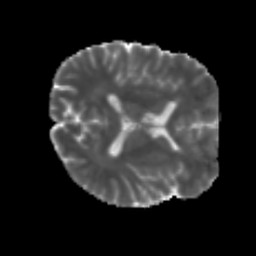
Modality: MD
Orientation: axial
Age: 48
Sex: male
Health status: healthy
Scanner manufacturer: siemens
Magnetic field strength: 3 T
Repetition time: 3.6 s
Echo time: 0.092 s